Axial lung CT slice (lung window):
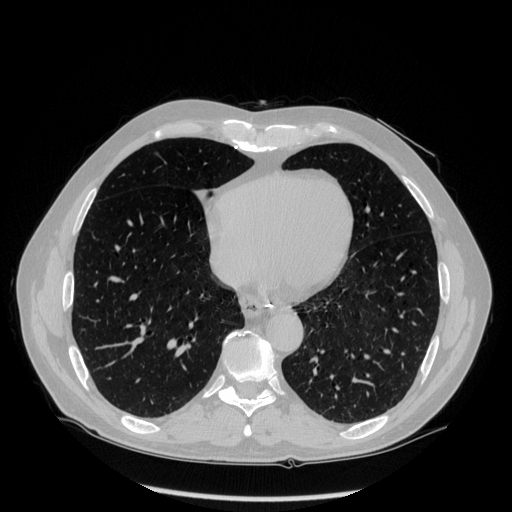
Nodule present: no